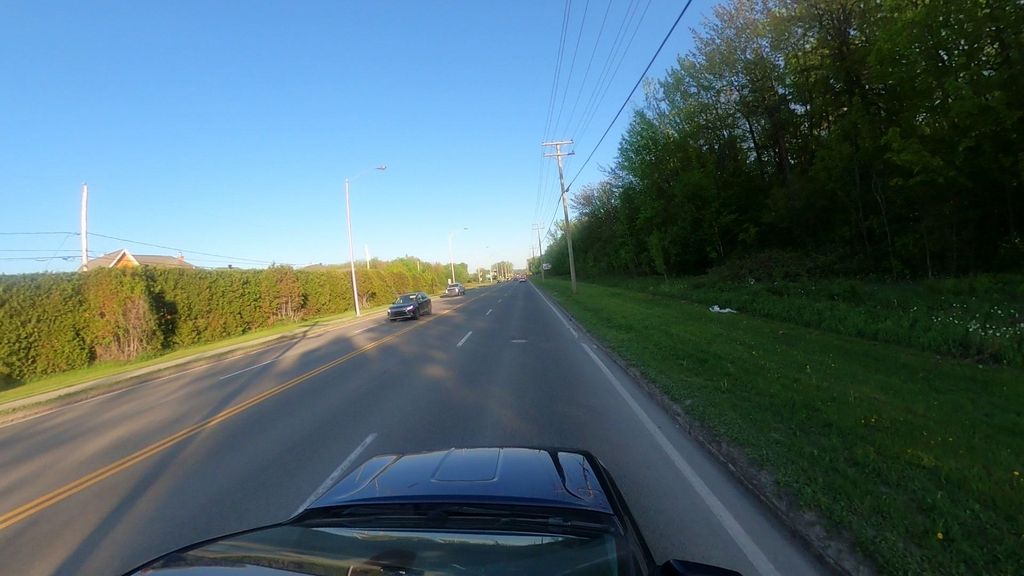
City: quebec_city